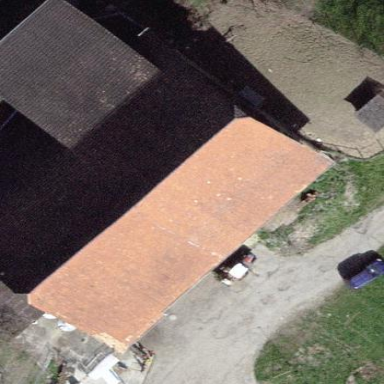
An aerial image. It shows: Rural barn.